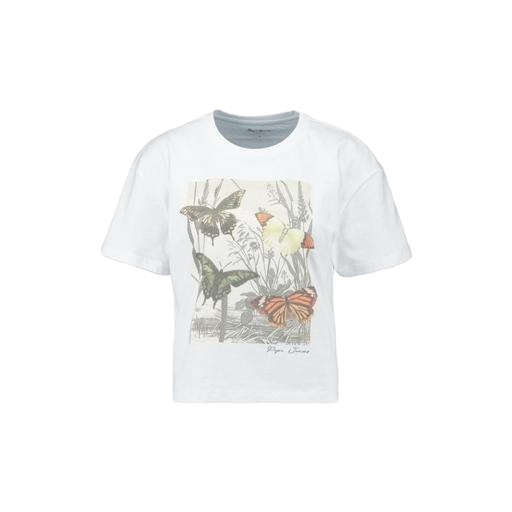
white butterfly-print t-shirt only macy, multicolor butterfly-print t-shirt, white melrose t-shirt, white background